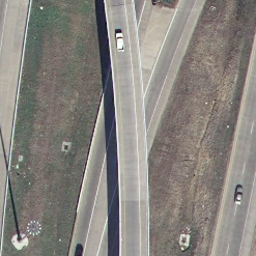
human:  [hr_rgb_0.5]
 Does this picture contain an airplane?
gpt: no

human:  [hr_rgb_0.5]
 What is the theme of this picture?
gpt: overpass

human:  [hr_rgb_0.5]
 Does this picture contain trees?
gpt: yes

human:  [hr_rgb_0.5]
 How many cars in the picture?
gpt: two

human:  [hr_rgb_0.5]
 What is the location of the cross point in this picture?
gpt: center